Interaction volume radius: 10 \u00c5
Interaction volume height: 20 \u00c5
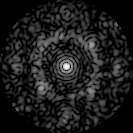
Disorder parameter: 0.6895